Question: How do I remove the Office-like button, but keep the ribbon?

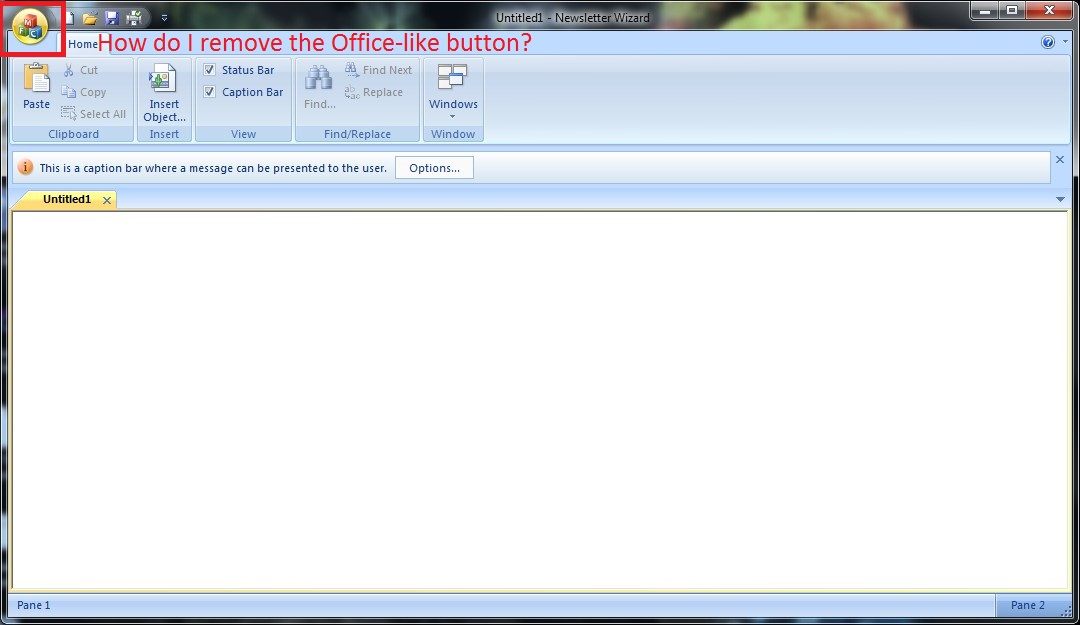
Answer: In your CMainFrame class declare the ribbon button:
'''
private:
CMFCRibbonApplicationButton m_wndRibbonButton;
'''
Then in the OnCreate method, set the button visibility and assign it to the ribbon bar:
'''
m_wndRibbonButton.SetVisible(FALSE);
m_wndRibbonBar.SetApplicationButton(&m_wndRibbonButton, CSize());
'''
This is what you'll get: